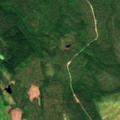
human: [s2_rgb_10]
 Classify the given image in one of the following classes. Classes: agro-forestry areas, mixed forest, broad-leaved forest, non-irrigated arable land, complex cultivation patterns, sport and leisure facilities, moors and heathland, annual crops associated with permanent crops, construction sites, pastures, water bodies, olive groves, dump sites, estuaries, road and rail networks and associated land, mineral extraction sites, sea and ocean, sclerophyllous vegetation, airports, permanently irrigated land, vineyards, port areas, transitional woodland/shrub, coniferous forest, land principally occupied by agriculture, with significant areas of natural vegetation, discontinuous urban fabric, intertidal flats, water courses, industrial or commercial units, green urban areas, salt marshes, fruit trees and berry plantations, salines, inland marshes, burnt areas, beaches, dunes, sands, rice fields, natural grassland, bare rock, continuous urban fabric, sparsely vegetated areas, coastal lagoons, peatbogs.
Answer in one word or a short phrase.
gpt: coniferous forest, transitional woodland/shrub, peatbogs